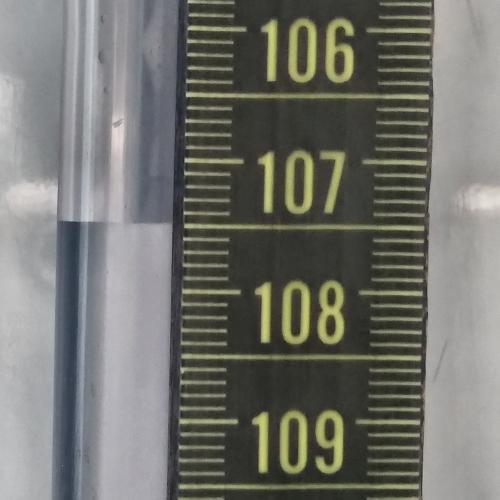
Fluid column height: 107.5 cm